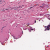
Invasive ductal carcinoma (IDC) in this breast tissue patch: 0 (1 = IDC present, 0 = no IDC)